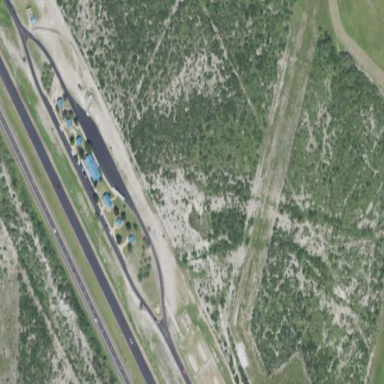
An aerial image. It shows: Rest area on the road with picnic tables.